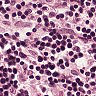
Metastatic tissue present: no